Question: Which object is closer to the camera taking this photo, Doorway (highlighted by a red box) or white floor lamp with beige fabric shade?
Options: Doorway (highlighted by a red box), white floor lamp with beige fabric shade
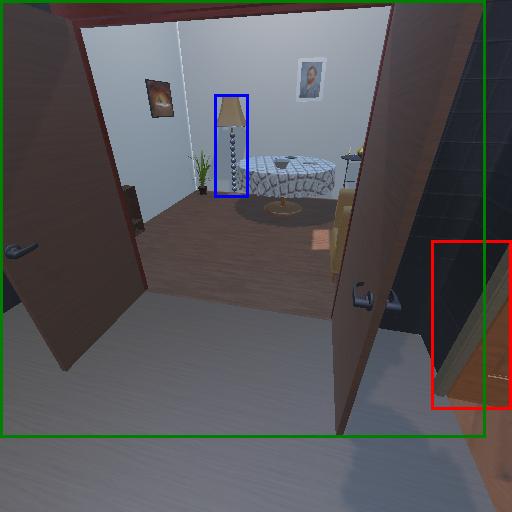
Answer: Doorway (highlighted by a red box)